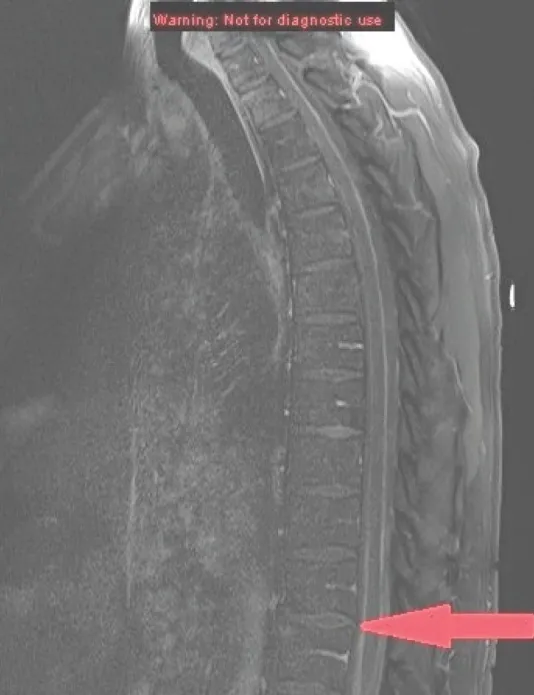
MRI of the spine sagittal section showing anterior and posterior parallel thick lines of avid enhancement corresponding to the leptomeninges, which is highly abnormal and indicates leptomeningeal carcinomatosis.
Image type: radiology (mri)